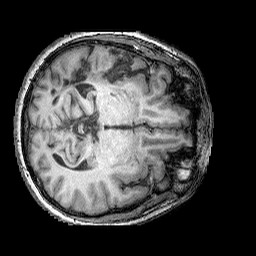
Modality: T1w
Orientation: axial
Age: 53
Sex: male
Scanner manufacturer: siemens
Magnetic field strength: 3 T
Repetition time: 2.25 s
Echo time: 0.00415 s